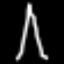
Label: The Eiffel Tower